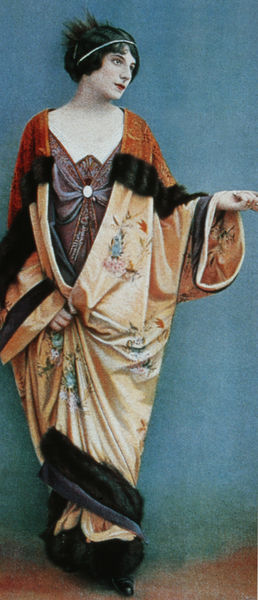
Titel: Abendkleid und eines Mantel von Laferrière
Künstler: Talbot
Standort: viele Standorte
Institution: viele Standorte
Schlagwörter: blau, dunkel, feder, gemälde, hand, umhang, weiß, gelb, ausschnitt, blumen, braun, bunt, finger, frau, frisur, haar, hell, kleid, mund, nase, orange, schwarz, türkis, blick, blüten, dame, rot, tuch, beige, malerei, augen, falten, federn, gesicht, pelz, ärmel, hals, hände, portrait, porträt, gewand, stickerei, stoff, saum, brosche, haarreif, knopf, lippen, schultern, fell, japan, lila, violett, haarband, detail, dekolleté, photographie, medaillon, schuh, photo, china, toff, dekollté, kimono, raffen, felld, tuch s